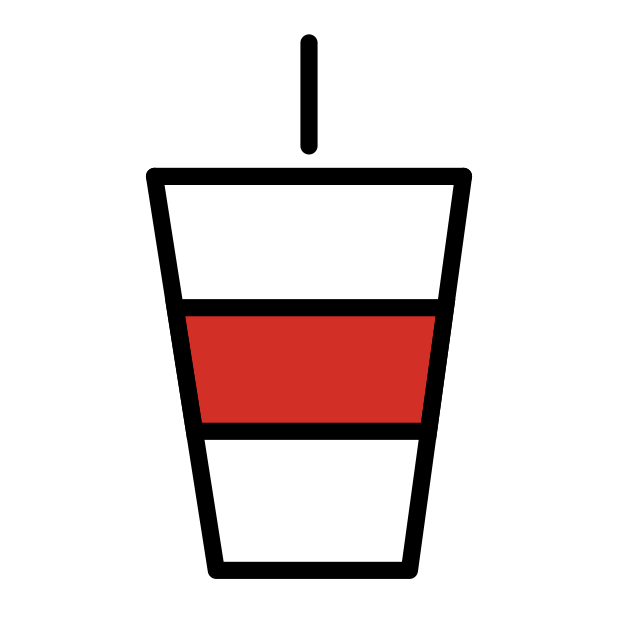
cup with straw